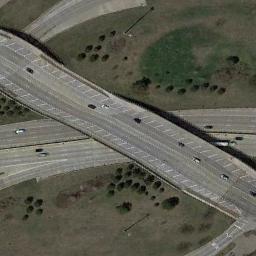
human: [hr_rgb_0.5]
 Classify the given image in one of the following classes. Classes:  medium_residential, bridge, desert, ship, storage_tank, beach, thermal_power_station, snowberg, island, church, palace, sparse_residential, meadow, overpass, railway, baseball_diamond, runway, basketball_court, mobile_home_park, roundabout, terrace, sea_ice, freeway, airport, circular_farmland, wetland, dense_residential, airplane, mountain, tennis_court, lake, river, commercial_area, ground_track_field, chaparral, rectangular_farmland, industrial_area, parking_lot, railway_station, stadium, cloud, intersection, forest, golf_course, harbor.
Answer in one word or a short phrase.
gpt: overpass